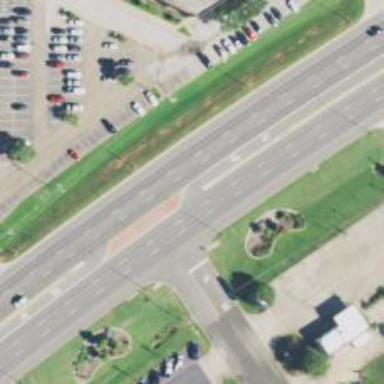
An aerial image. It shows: Trunk link highway with asphalt surface.